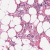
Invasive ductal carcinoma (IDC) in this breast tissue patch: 0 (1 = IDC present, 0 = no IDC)